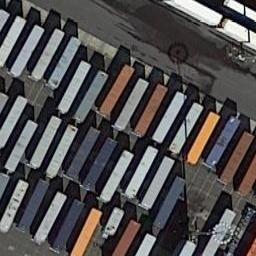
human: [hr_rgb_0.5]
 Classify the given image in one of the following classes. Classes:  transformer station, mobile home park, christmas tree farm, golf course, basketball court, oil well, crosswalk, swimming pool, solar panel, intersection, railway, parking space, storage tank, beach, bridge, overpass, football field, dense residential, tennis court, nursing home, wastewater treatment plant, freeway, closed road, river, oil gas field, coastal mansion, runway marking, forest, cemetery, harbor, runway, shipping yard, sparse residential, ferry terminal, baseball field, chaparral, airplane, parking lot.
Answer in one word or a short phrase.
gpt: shipping yard